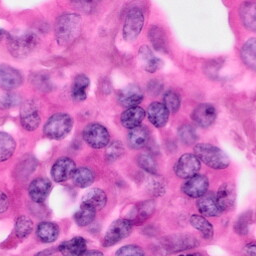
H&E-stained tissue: Pancreatic